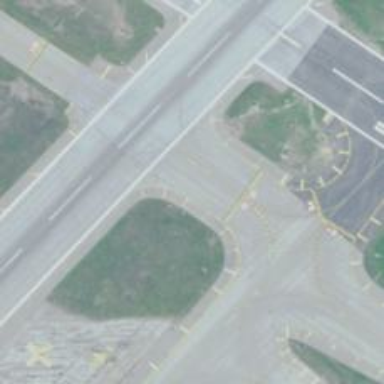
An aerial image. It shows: Image of taxiway at airport.